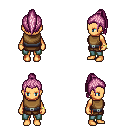
a pixel art fantasy rpg character, female body template, human, tanned skin, leather chest armor, teal pants, pink long topknot hairstyle, bracelets, four views (front, back, left, right), 2x2 character sprite sheet, small pixel art, hard edges, no anti-aliasing